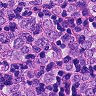
Metastatic tissue present: yes